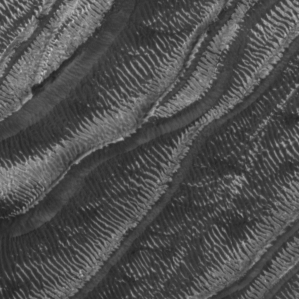
Label: frost